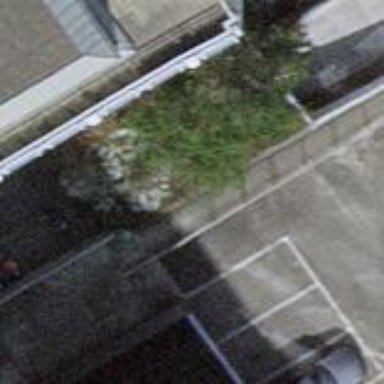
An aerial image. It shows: View of roof of building.